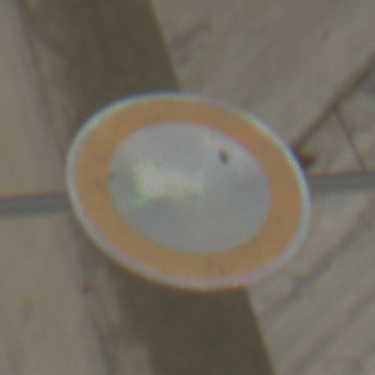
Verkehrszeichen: VerbotFahrzeugeAllerArt
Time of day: MorningAfternoon
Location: Roofed (Suburban)
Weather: PartlyCloudy
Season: Winter
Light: Natural